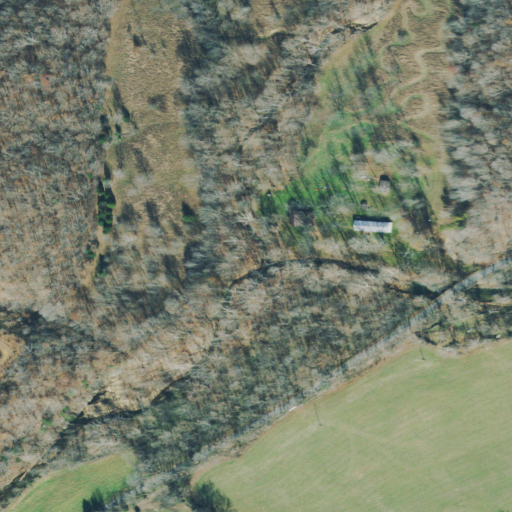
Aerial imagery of valley in Tennessee named Wetherspoon Hollow containing deciduous forest, open development, pasture, low intensity development, and shrub